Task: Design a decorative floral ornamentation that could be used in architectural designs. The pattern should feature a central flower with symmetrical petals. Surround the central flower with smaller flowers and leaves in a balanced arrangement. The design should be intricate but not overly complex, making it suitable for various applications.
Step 1550:
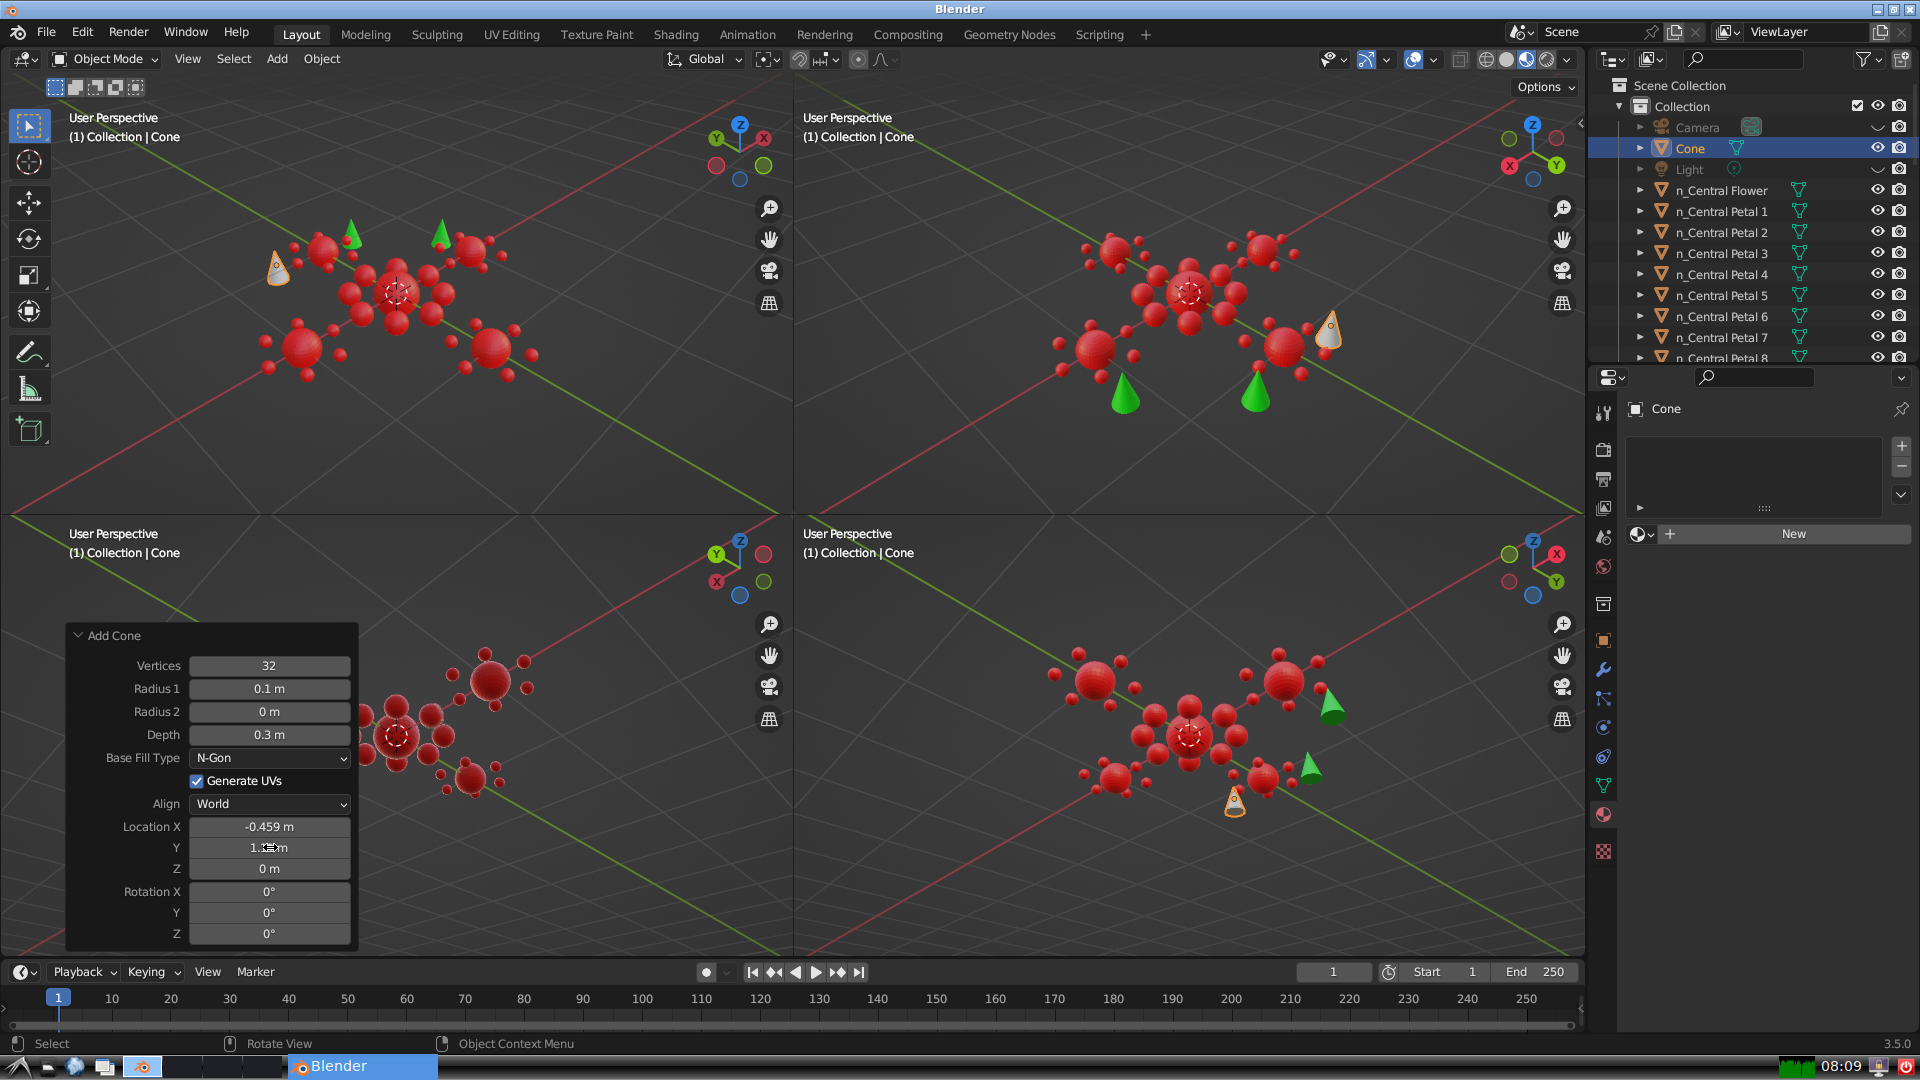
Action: {"mouse_move": [270, 869]}